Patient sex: F
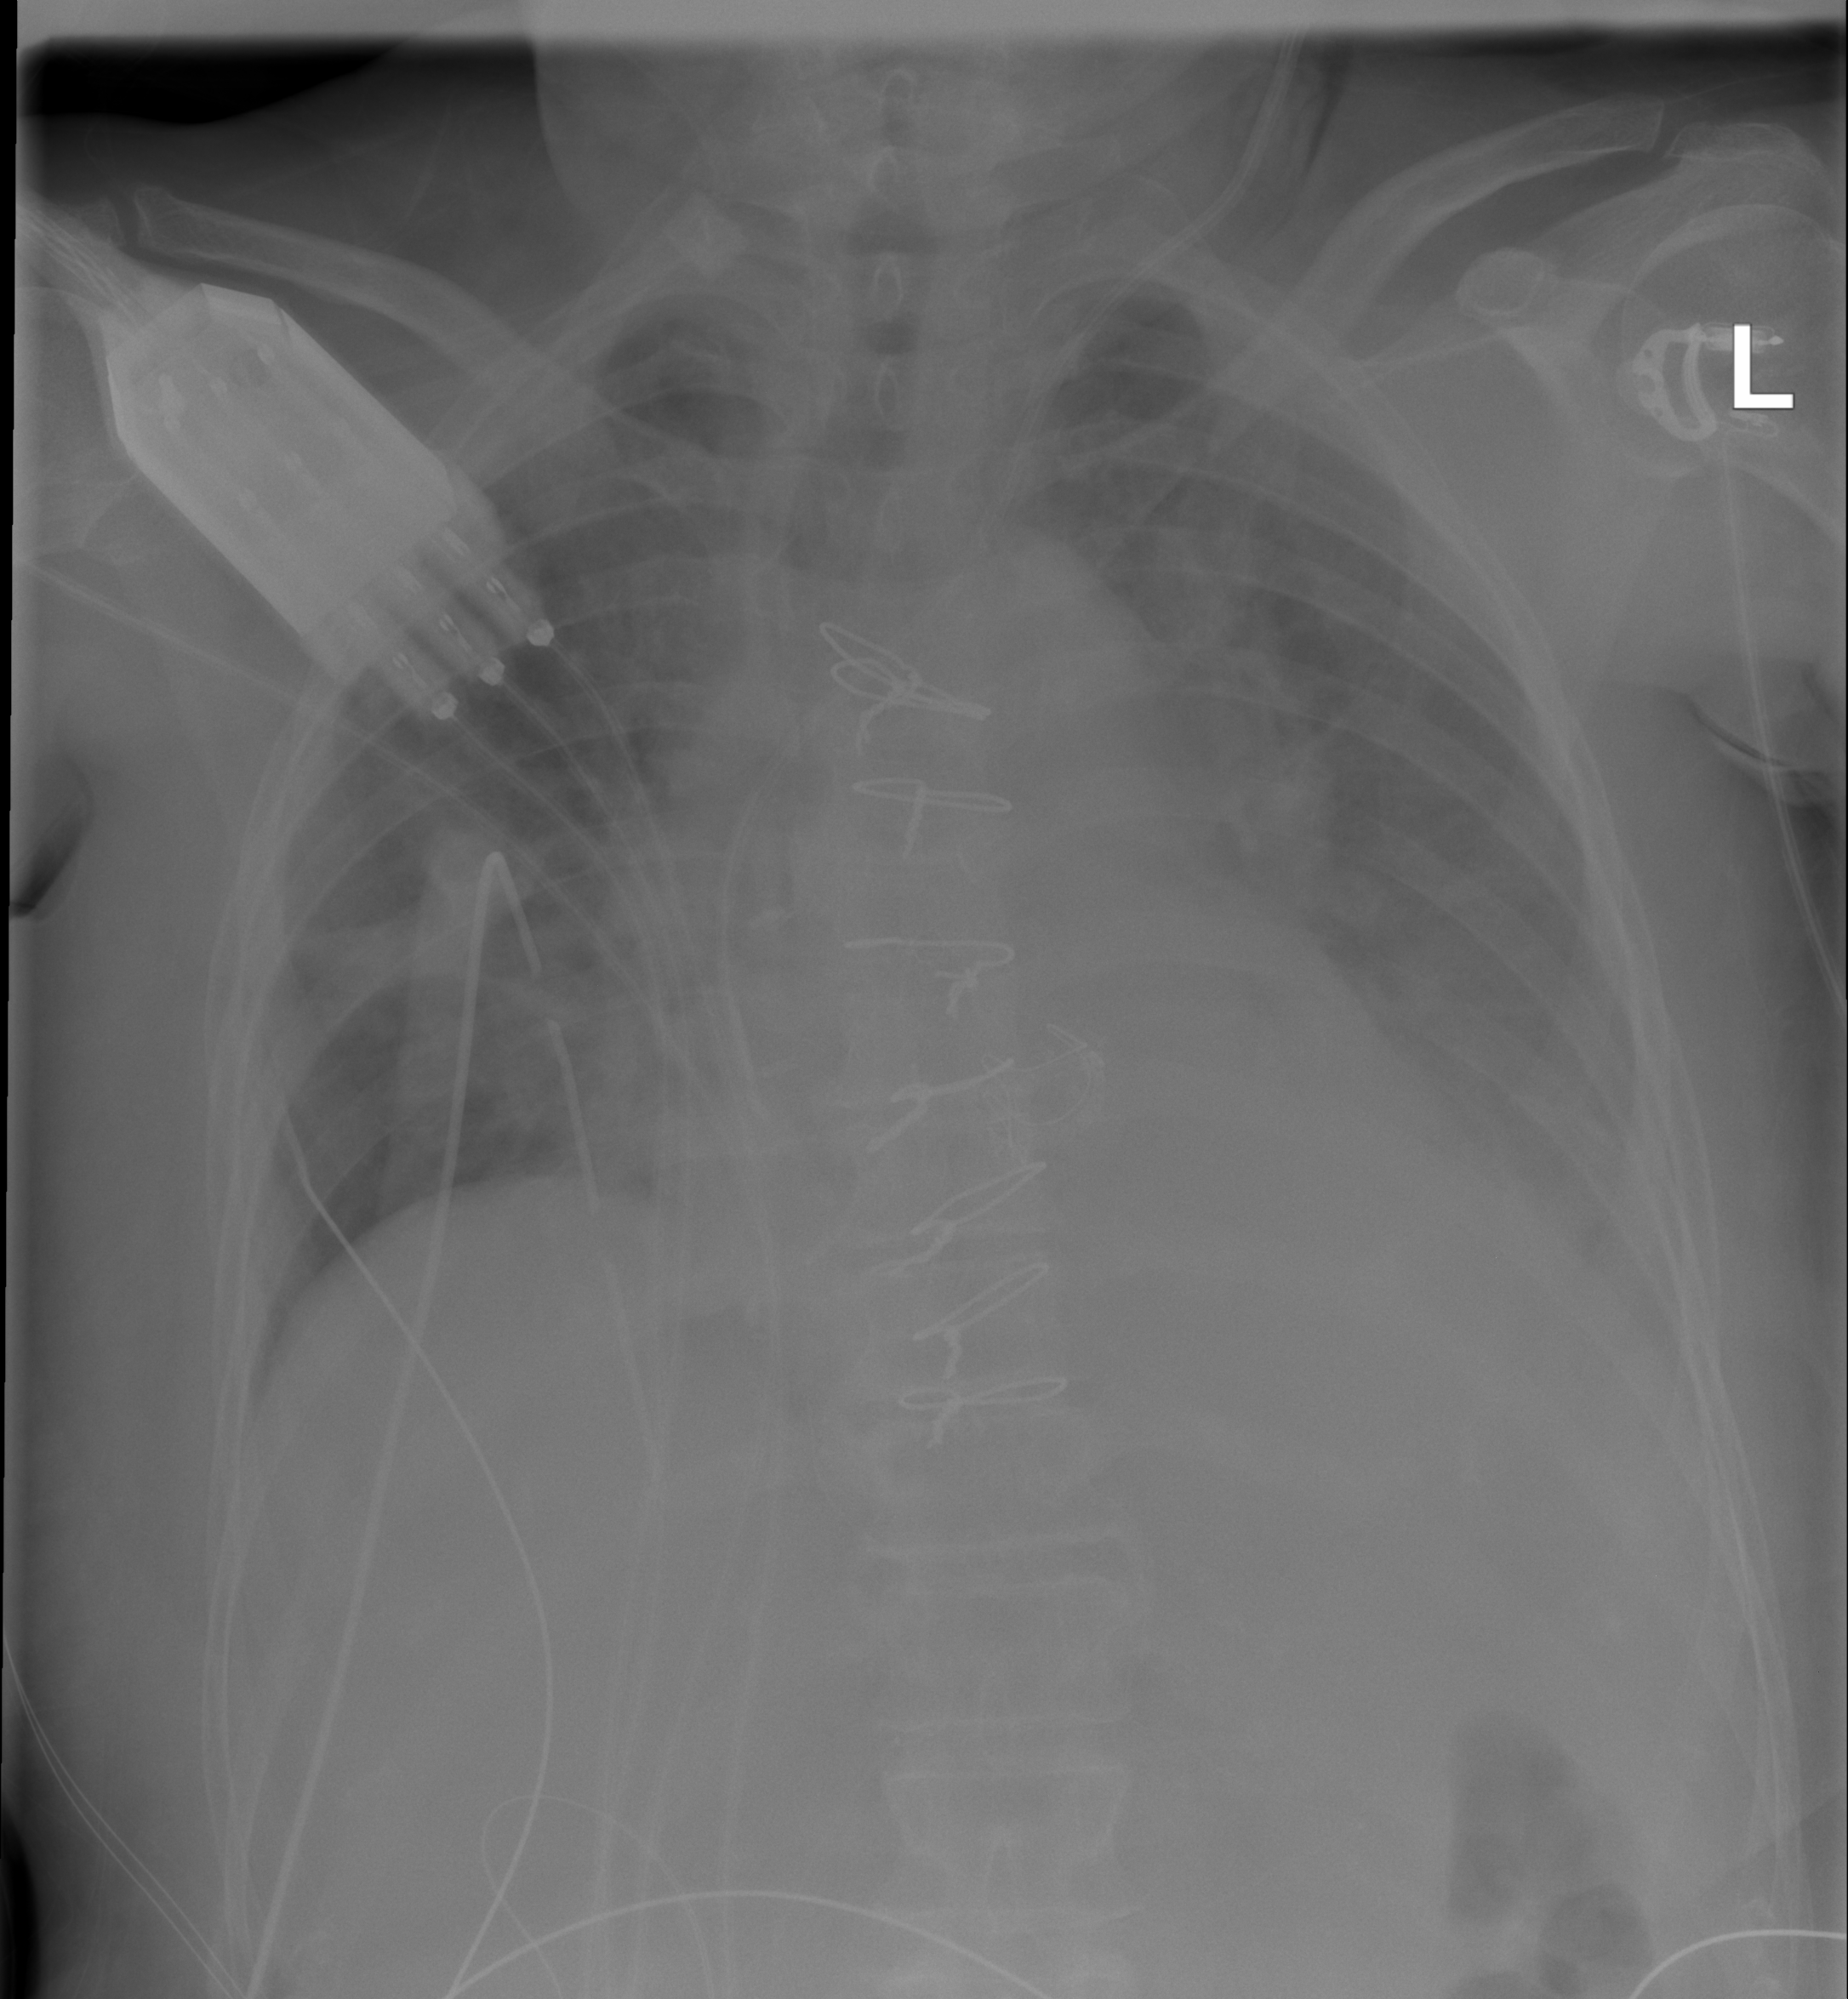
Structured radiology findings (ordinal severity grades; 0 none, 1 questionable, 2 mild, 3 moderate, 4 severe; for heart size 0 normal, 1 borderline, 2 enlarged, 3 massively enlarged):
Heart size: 2
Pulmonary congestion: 2
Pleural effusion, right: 0
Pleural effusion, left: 3
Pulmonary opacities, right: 0
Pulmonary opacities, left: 0
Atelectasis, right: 0
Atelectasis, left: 2